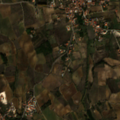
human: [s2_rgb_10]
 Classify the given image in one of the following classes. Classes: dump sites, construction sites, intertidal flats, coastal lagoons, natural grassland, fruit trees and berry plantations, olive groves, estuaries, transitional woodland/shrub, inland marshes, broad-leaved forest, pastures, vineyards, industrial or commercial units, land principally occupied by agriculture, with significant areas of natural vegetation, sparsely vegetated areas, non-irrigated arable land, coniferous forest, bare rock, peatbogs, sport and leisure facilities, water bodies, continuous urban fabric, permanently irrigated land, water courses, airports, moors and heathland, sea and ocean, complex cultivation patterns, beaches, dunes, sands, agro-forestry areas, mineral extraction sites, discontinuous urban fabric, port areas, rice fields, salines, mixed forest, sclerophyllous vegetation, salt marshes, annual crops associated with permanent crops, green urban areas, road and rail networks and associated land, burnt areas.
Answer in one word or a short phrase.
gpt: discontinuous urban fabric, vineyards, complex cultivation patterns